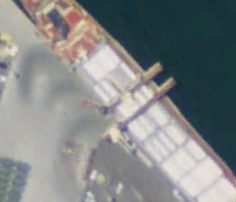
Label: Cargo_ship